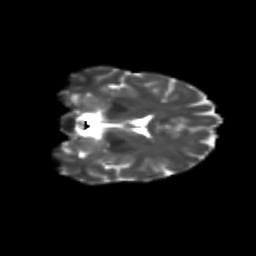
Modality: T2w
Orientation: coronal
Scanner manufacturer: siemens
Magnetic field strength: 3 T
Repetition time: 9.2 s
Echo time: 0.084 s